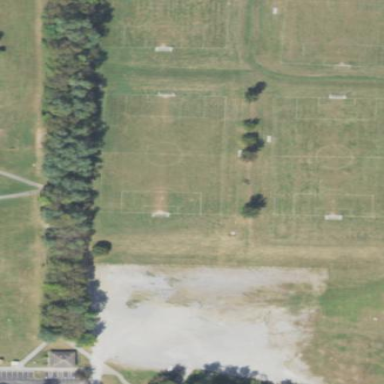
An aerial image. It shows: Soccer pitch for leisureland activities.